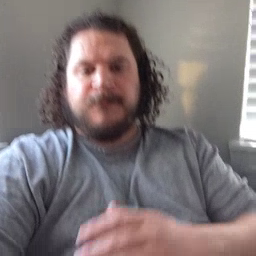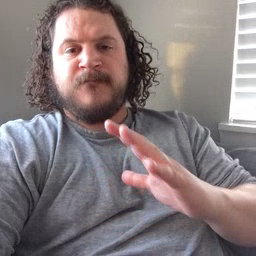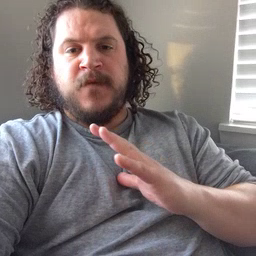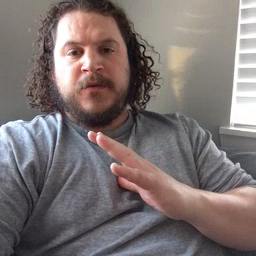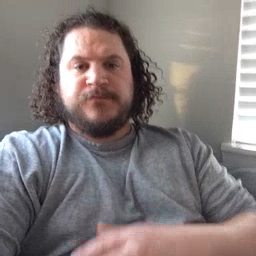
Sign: fine